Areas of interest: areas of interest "Scenic Spot"
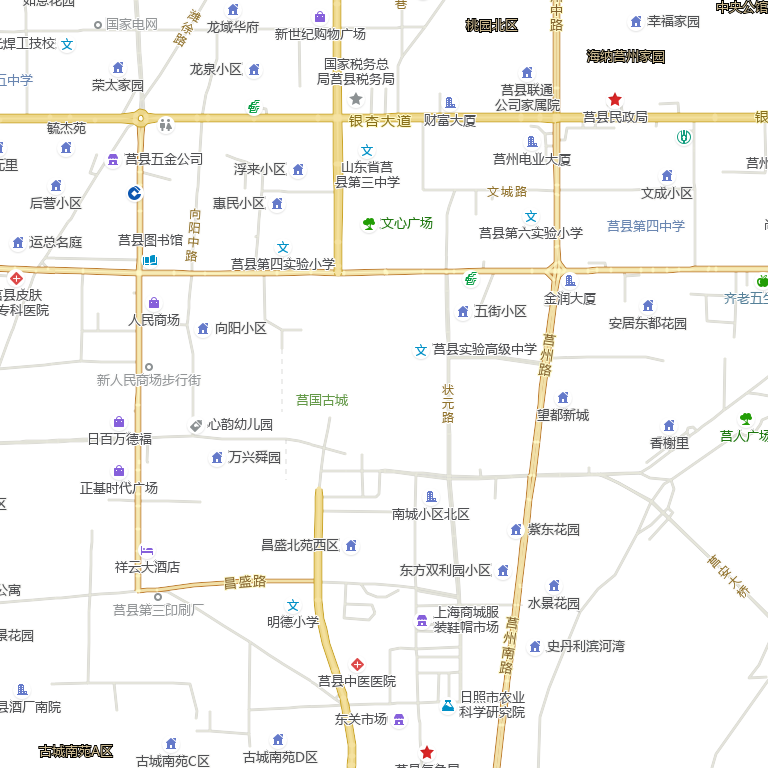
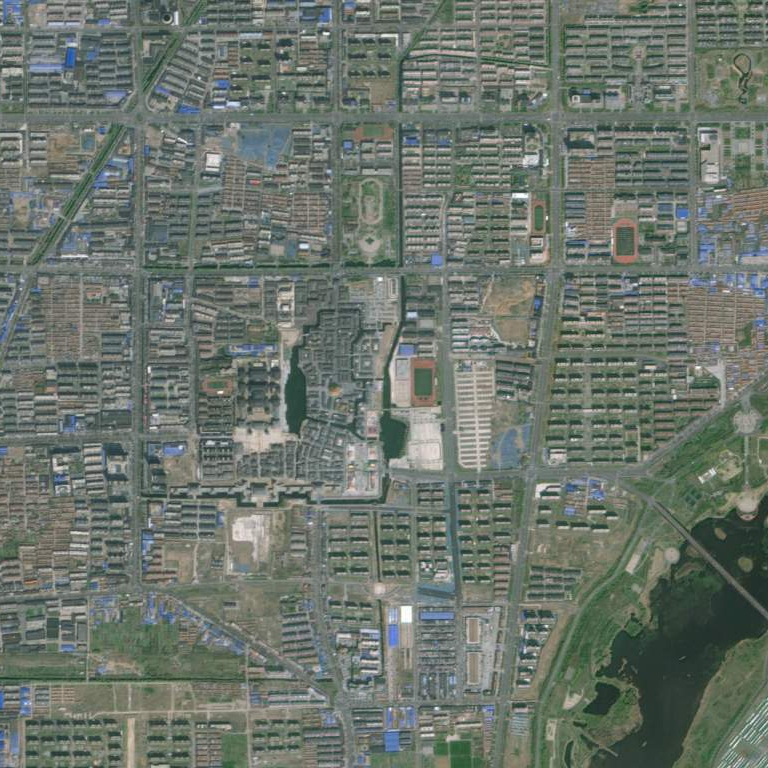